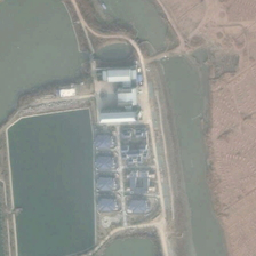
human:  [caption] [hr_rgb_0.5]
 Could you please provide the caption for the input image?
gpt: different buildings are in a resort surrounded by different ponds and yellow scalland.

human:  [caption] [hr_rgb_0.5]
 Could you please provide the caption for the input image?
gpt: Some buildings are in a resort surrounded by several ponds and yellow wild birds.

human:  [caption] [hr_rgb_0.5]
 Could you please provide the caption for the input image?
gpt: There are many buildings in the resort. There is a yellow swimming pool.

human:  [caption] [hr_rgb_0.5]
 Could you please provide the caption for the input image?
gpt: There are several buildings in the resort, surrounded by several ponds and yellow bare land.

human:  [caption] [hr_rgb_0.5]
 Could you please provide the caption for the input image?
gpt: Several buildings are in a resort Surrounded by several lakes and yellow barland.